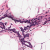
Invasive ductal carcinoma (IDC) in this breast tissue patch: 0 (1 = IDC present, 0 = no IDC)